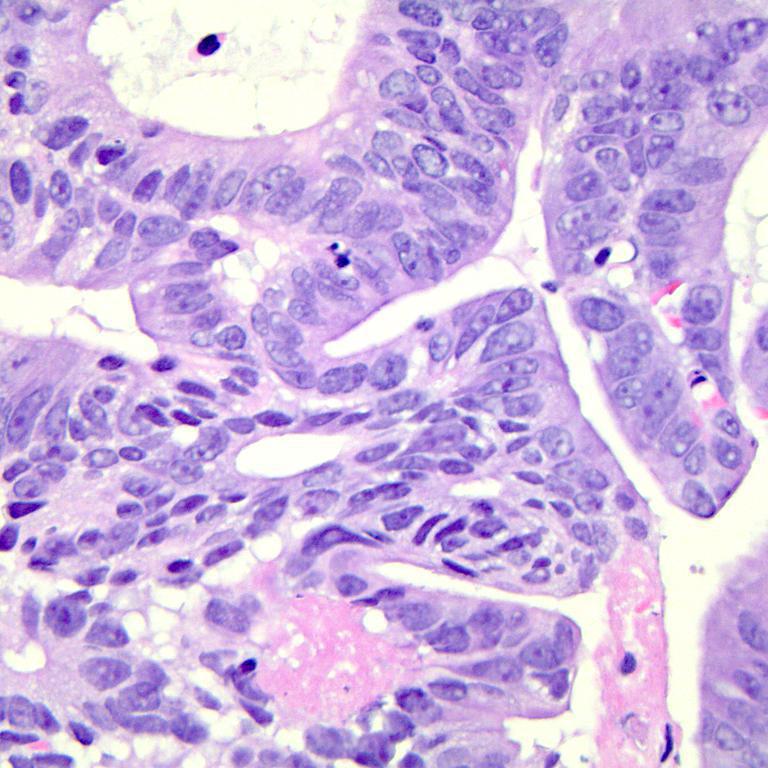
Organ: colon
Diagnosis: adenocarcinomas